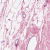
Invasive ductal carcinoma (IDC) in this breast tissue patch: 0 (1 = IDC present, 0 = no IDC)